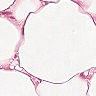
Metastatic tissue present: no